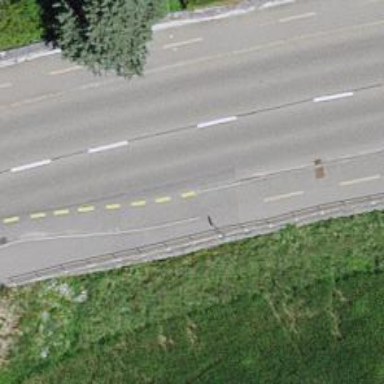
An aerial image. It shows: Primary highway with asphalt surface and cycle track alongside.